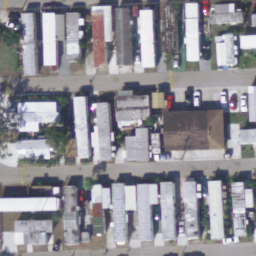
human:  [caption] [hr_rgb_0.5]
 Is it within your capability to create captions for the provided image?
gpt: Many mobile homes arranged in lines in the mobile home park and some roads go through this area .

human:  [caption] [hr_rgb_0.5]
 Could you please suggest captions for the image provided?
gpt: Lots of mobile homes with plants surrounded in the mobile home park .

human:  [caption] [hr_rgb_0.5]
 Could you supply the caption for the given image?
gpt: Many mobile homes are closed to each other in the mobile home park .

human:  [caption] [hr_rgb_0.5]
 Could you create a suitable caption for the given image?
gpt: Many mobile homes arranged in lines in the mobile home park .

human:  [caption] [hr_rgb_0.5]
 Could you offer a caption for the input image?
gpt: Lots of mobile homes are closed to each other and some roads go through this area .